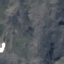
Label: HerbaceousVegetation